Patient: sex M, age 46
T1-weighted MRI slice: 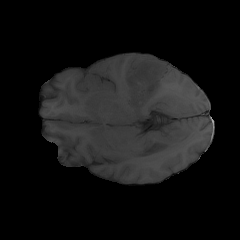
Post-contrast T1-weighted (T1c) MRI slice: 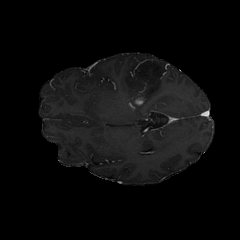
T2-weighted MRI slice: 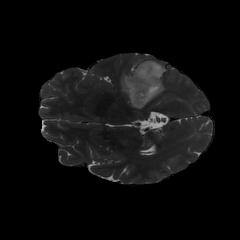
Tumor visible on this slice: yes
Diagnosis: Astrocytoma, IDH-mutant
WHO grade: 3